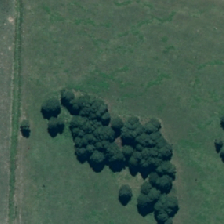
Land cover: indigenous_forest